【题型】解答题　【知识点】解析几何　【难度】hard
在平面直角坐标系 $xOy$ 中，已知双曲线 $\Gamma: \frac{x^2}{a^2} - \frac{y^2}{b^2} = 1 (a > 0, b > 0)$ 的焦距为 4，点 $(\sqrt{6}, 1)$ 在 $\Gamma$ 上。

(1) 求双曲线 $\Gamma$ 的方程；

(2) 设直线 $l$ 的斜率为 $\frac{1}{2}$，$l$ 交双曲线 $\Gamma$ 于 $P$、$Q$ 两点，且与圆 $x^2 + y^2 = 4$ 相切，切点位于 $x$ 轴上方，求 $\vec{OP} \cdot \vec{OQ}$ 的值；

(3) 如图，设过双曲线 $\Gamma$ 的左焦点 $F_1$ 的直线 $AB$ 交 $\Gamma$ 的左支于点 $A$、$B$，过 $\Gamma$ 的右焦点 $F_2$ 的直线 $CD$ 交 $\Gamma$ 的右支于点 $C$、$D$，若直线 $CD // AB$，且四边形 $ABCD$ 的面积为 $4\sqrt{6}$，求直线 $AB$ 的方程。
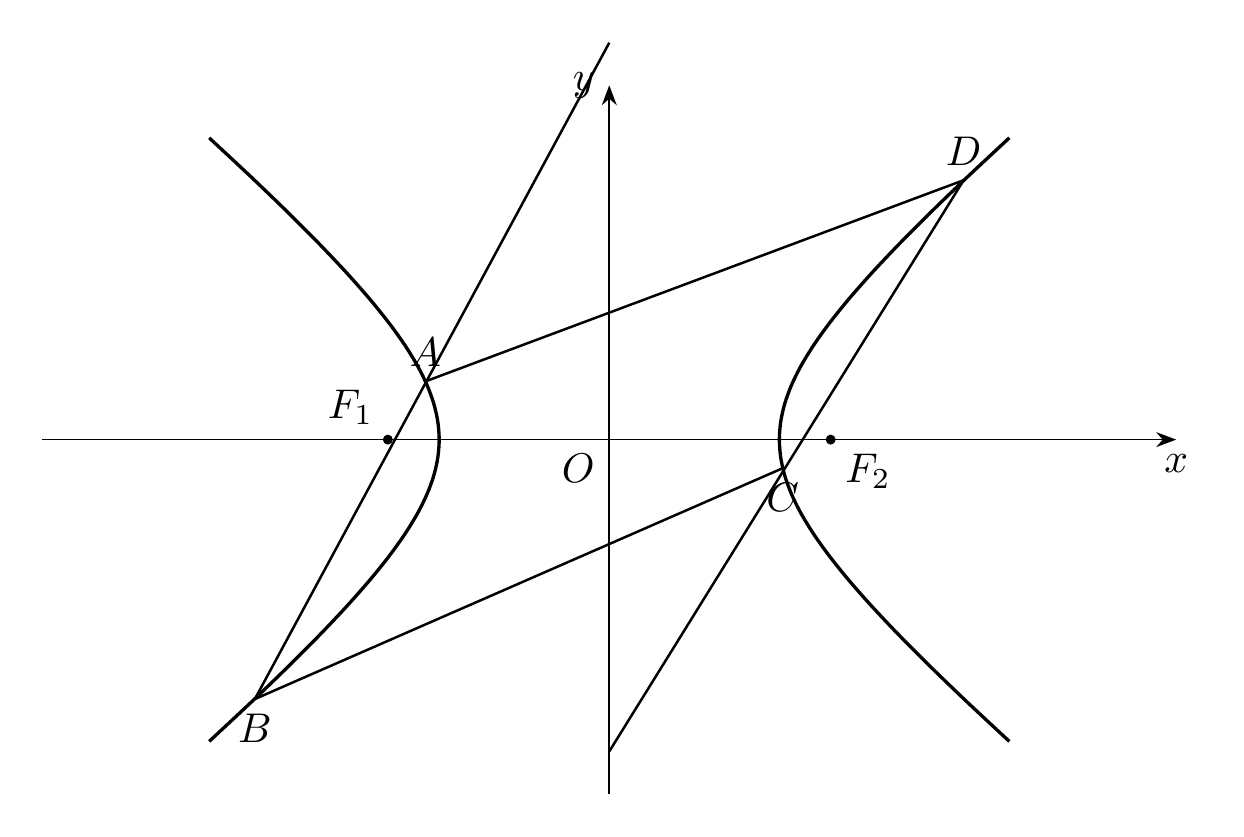
【解答】
【详解】（1）由双曲线 $\Gamma: \frac{x^2}{a^2} - \frac{y^2}{b^2} = 1 (a > 0, b > 0)$ 的焦距为 4，点 $(\sqrt{6}, 1)$ 在 $\Gamma$ 上，

可得 $2c = 4$，所以 $c = 2$，且 $\frac{6}{a^2} - \frac{1}{b^2} = 1$，又因为 $c^2 = a^2 + b^2$，即 $a^2 + b^2 = 4$，

联立方程组 $\begin{cases} a^2 + b^2 = 4 \\ \frac{6}{a^2} - \frac{1}{b^2} = 1 \end{cases}$，解得 $a^2 = 3$，$b^2 = 1$，所以 $\Gamma$ 的方程为 $\frac{x^2}{3} - y^2 = 1$。

（2）设直线 $l$ 方程为 $y = \frac{1}{2}x + m$，代入圆的方程整理得 $\frac{5}{4}x^2 + mx + m^2 - 4 = 0$，直线与圆相切，

所以判别式 $\Delta = m^2 - 5m^2 + 20 = 0$，所以 $m^2 = 5$，切点位于 $x$ 轴上方，故 $m = \sqrt{5}$。

将直线 $y = \frac{1}{2}x + \sqrt{5}$ 代入双曲线 $\Gamma$ 方程，整理得 $\frac{1}{12}x^2 - \sqrt{5}x - 6 = 0$，解得 $x = 6(\sqrt{5} \pm \sqrt{7})$，

$P$、$Q$ 两点的坐标分别为 $(6\sqrt{5} - 6\sqrt{7}, 4\sqrt{5} - 3\sqrt{7})$、$(6\sqrt{5} + 6\sqrt{7}, 4\sqrt{5} + 3\sqrt{7})$，

从而 $\vec{OP} \cdot \vec{OQ} = 180 - 252 + 80 - 63 = -55$；

另解：由题意设直线 $l$ 方程为 $y = \frac{1}{2}x + m$，该直线与圆 $x^2 + y^2 = 4$ 相切，

则圆心到直线 $l$ 的距离 $d = \frac{|2m|}{\sqrt{5}} = 2$，解得 $m = \sqrt{5}$。联立 $\begin{cases} y = \frac{1}{2}x + \sqrt{5} \\ \frac{x^2}{3} - y^2 = 1 \end{cases}$ 得 $x^2 - 12\sqrt{5}x - 72 = 0$

设 $P(x_1, y_1)$，$Q(x_2, y_2)$，则 $x_1 + x_2 = 12\sqrt{5}$，$x_1 \cdot x_2 = -72$

$\vec{OP} \cdot \vec{OQ} = x_1x_2 + y_1y_2 = x_1x_2 + \left(\frac{1}{2}x_1 + \sqrt{5}\right)\left(\frac{1}{2}x_2 + \sqrt{5}\right) = \frac{5}{4}x_1x_2 + \frac{\sqrt{5}}{2}(x_1 + x_2) + 5$

$= \frac{5}{4} \times (-72) + \frac{\sqrt{5}}{2} \times 12\sqrt{5} + 5 = -55$

（3）由题意直线 $AB$ 与 $CD$ 平行，由双曲线的对称性，易知 $AB = CD$，四边形 $ABCD$ 为平行四边形。

当直线 $AB$ 垂直于 $x$ 轴时，$|AB| = \frac{2\sqrt{3}}{3}$，此时四边形 $ABCD$ 的面积为 $\frac{8\sqrt{3}}{3}$，不合题意，舍去；

设直线 $AB$ 方程为 $y = k(x + 2)$，则直线 $CD$ 方程为 $y = k(x - 2)$，

直线 $AB$ 和 $CD$ 的距离就是点 $F_2$ 到直线 $AB$ 的距离 $d = \frac{|4k|}{\sqrt{1 + k^2}}$，

设 $A(x_3, y_3)$，$B(x_4, y_4)$，联立方程组 $\begin{cases} \frac{x^2}{3} - y^2 = 1 \\ y = k(x + 2) \end{cases}$，整理得 $(1 - 3k^2)x^2 - 12k^2x - 12k^2 - 3 = 0$，

则 $\Delta = 12(k^2 + 1) > 0$，且 $x_3 + x_4 = \frac{12k^2}{1 - 3k^2}$，$x_3x_4 = \frac{-12k^2 - 3}{1 - 3k^2}$，

又由双曲线的渐近线的方程为 $y = \pm \frac{\sqrt{3}}{3}x$，

要使得过 $\Gamma$ 的左焦点 $F_1$ 的直线 $AB$ 交 $\Gamma$ 的左支于点 $A$、$B$，可得 $k^2 > \frac{1}{3}$，

则 $|AB| = \sqrt{1 + k^2}|x_3 - x_4| = \sqrt{1 + k^2}\sqrt{(x_3 + x_4)^2 - 4x_3x_4} = \sqrt{1 + k^2}\sqrt{\left(\frac{12k^2}{1 - 3k^2}\right)^2 + \frac{48k^2 + 12}{1 - 3k^2}} = \frac{2\sqrt{3}(1 + k^2)}{3k^2 - 1}$，

所以 $S_{ABCD} = |AB| \times d = \frac{2\sqrt{3}(1 + k^2)}{3k^2 - 1} \times \frac{|4k|}{\sqrt{1 + k^2}} = \frac{8\sqrt{3}|k|\sqrt{1 + k^2}}{3k^2 - 1} = 4\sqrt{6}$，化简可得 $7k^4 - 8k^2 + 1 = 0$，

解得 $k^2 = \frac{1}{7}$，或 $k^2 = 1$，因为 $k^2 > \frac{1}{3}$，所以 $k^2 = 1$，

故直线 $AB$ 的方程为 $x - y + 2 = 0$ 或 $x + y + 2 = 0$。

另解：设直线 $AB$ 方程为 $x = ky - 2$，代入双曲线方程得 $\frac{(ky - 2)^2}{3} - y^2 = 1$，整理得

$(k^2 - 3)y^2 - 4ky + 1 = 0$，(因为双曲线的渐近线斜率为 $\frac{\sqrt{3}}{3}$，直线 $AB$ 与双曲线左支交于两点，所以 $k^2 \neq 3$)

$y_3 + y_4 = \frac{4k}{k^2 - 3}$，$y_3y_4 = \frac{1}{k^2 - 3}$，所以 $|AB| = \sqrt{1 + k^2}\sqrt{(y_3 - y_4)^2} = \sqrt{1 + k^2}\sqrt{(y_3 + y_4)^2 - 4y_3y_4}$，

点 $F_2$ 到直线 $AB$ 的距离 $d = \frac{4}{\sqrt{1 + k^2}}$，$S_{ABCD} = |AB| \times d = \frac{\sqrt{1 + k^2}}{|k^2 - 3|} \times \sqrt{12k^2 + 12} \times \frac{4}{\sqrt{1 + k^2}} = \frac{8\sqrt{3}\sqrt{1 + k^2}}{|k^2 - 3|} = 4\sqrt{6}$，

化简可得 $k^4 - 8k^2 + 7 = 0$，解得 $k^2 = 7$，或 $k^2 = 1$，因为当 $k^2 = 7$ 时，直线 $AB$ 斜率平方 $\frac{1}{k^2} < \frac{1}{7}$，

此时 $AB$ 与双曲线左支只能交于一点，舍去，所以 $k^2 = 1$，

故直线 $AB$ 的方程为 $x - y + 2 = 0$ 或 $x + y + 2 = 0$。